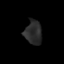
Tissue: lung
Cell type: Fibroblasts
Senescence score: 0.1447
Nuclear area (px): 399
Mean DAPI intensity: 42.942